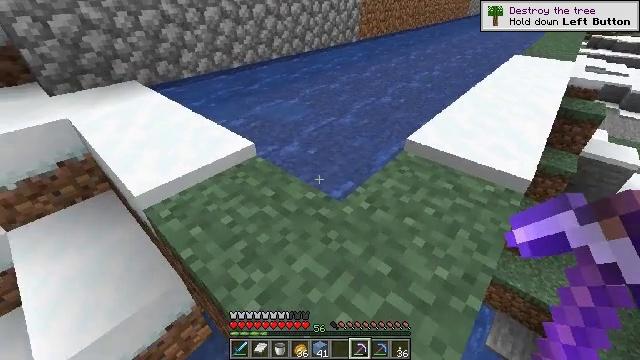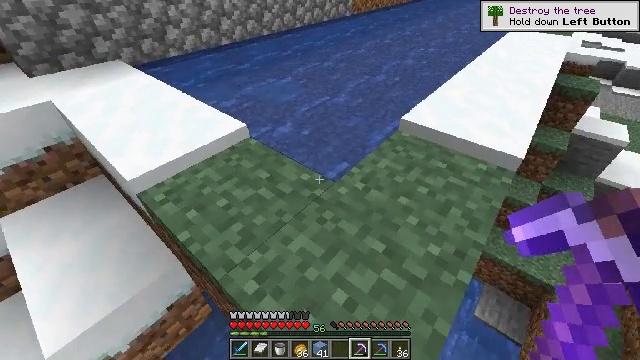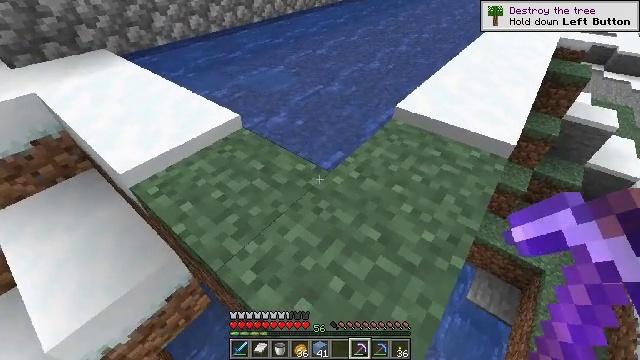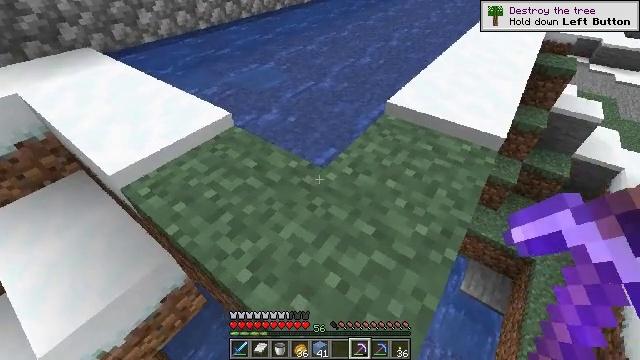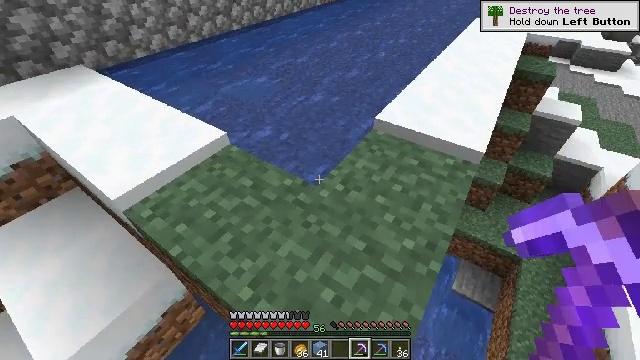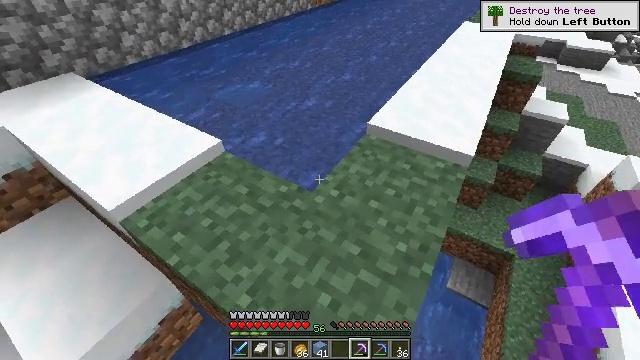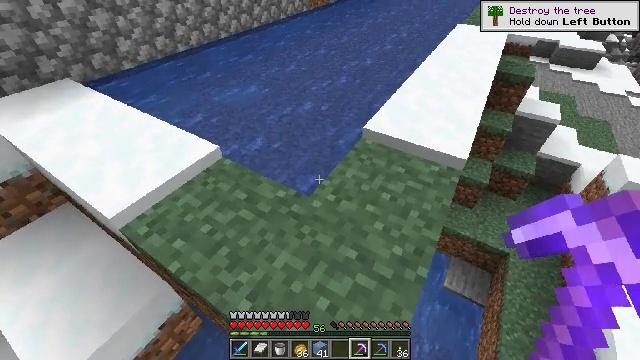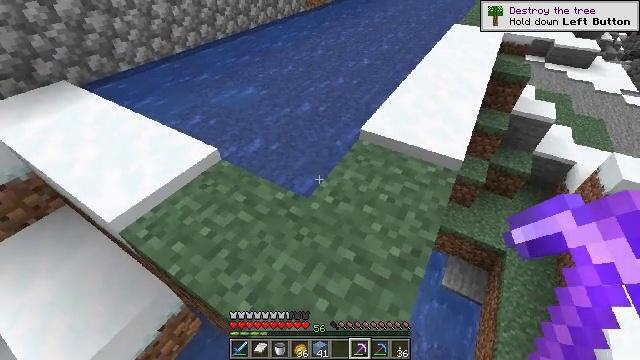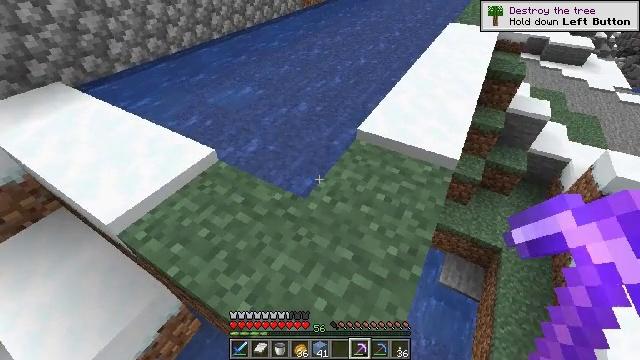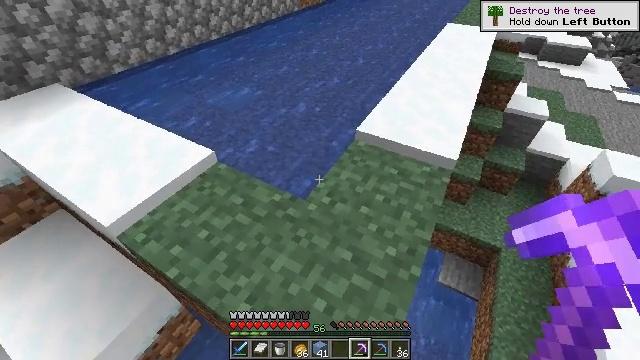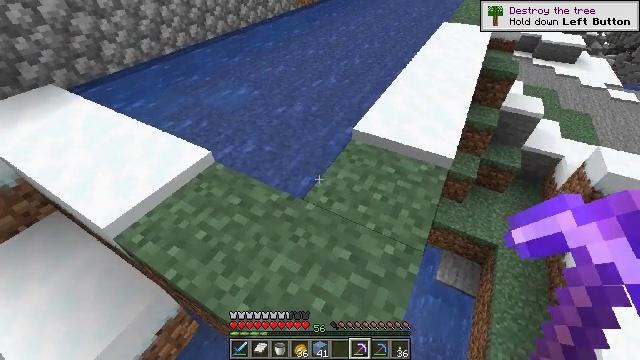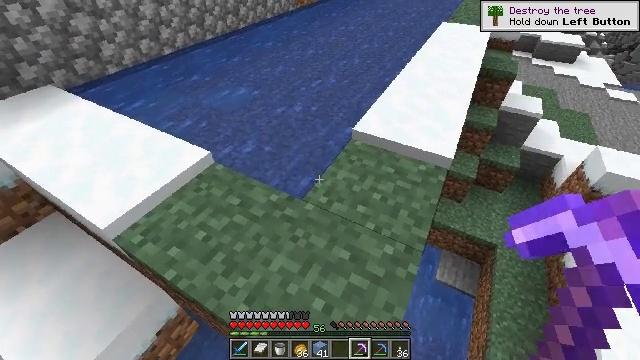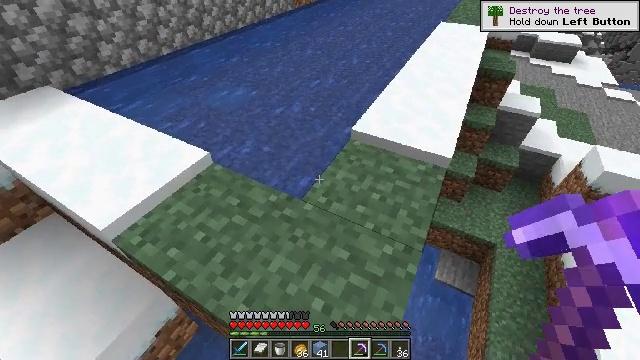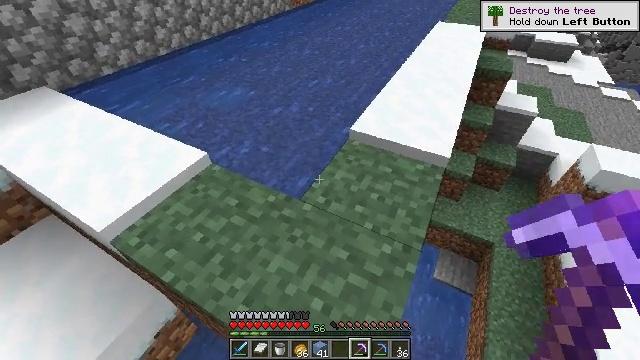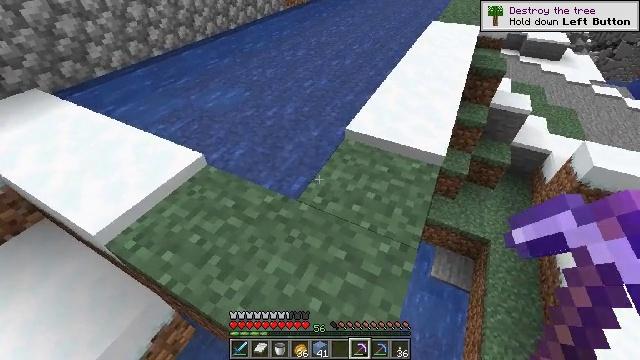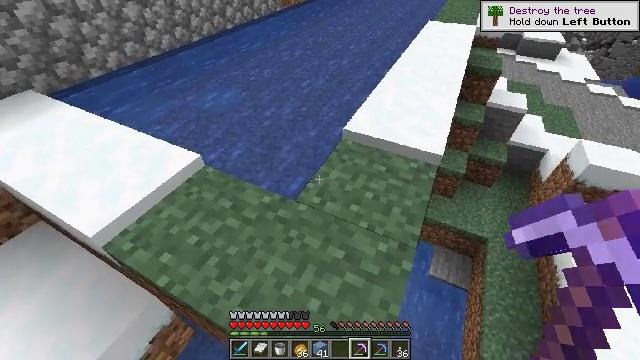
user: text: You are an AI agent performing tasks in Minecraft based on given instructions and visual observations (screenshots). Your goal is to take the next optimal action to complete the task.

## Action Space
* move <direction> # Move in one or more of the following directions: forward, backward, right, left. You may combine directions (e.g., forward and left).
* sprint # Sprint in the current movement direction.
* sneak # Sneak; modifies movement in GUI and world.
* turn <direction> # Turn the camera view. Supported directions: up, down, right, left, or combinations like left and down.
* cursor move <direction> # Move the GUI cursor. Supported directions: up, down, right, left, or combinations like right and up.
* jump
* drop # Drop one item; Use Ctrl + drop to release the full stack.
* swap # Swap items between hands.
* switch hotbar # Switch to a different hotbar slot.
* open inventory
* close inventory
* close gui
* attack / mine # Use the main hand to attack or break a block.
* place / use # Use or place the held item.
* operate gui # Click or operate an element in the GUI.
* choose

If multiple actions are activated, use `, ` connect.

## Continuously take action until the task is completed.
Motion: motion action
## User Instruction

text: Harvest the ice from frozen areas.
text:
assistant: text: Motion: sneak, turn right and down
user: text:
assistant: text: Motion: sneak, turn right and down
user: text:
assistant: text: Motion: turn right
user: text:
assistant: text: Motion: turn right
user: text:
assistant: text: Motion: turn right
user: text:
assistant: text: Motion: no_op
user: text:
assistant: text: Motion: no_op
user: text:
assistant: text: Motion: no_op
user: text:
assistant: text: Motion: no_op
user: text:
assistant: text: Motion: no_op
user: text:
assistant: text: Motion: no_op
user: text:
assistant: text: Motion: no_op
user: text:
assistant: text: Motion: no_op
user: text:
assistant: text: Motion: turn right
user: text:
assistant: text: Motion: no_op
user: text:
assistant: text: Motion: no_op
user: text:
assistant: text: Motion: turn right and up
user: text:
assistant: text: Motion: turn right and up
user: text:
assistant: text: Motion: turn right and up
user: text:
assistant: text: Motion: turn up
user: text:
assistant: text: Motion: turn up
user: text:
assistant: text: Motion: turn right and up
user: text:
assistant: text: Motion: no_op
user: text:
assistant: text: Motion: no_op
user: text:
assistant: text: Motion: no_op
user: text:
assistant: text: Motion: no_op
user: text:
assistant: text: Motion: no_op
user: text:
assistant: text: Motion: no_op
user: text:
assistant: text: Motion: no_op
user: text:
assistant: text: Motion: no_op